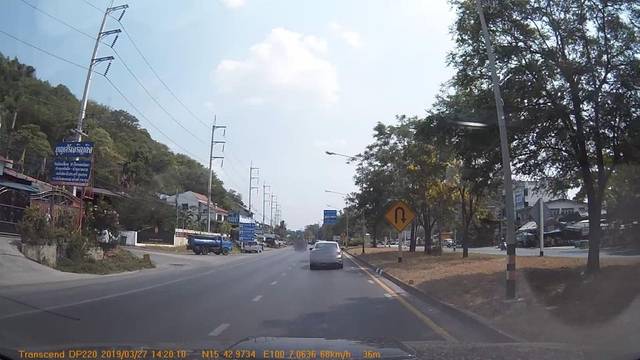
Region: Thailand
Coordinates: 15.716, 100.118